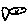
Label: fish